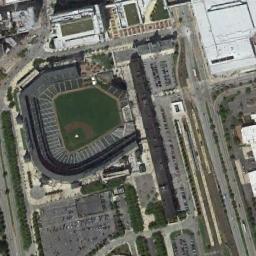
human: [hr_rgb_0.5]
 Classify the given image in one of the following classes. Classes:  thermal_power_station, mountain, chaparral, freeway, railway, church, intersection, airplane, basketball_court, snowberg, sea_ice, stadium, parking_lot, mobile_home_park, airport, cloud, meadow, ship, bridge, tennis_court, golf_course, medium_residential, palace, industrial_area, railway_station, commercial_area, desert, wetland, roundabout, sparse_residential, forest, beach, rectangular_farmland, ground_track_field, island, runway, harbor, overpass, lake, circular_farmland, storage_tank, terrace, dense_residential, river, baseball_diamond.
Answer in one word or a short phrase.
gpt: stadium